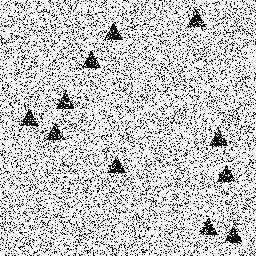
Squares: 0
Triangles: 11
Stars: 0
Total shapes: 11